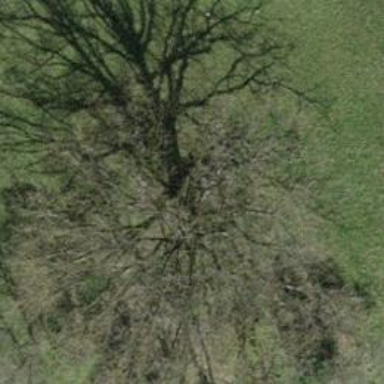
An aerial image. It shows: Beautiful tree in nature.